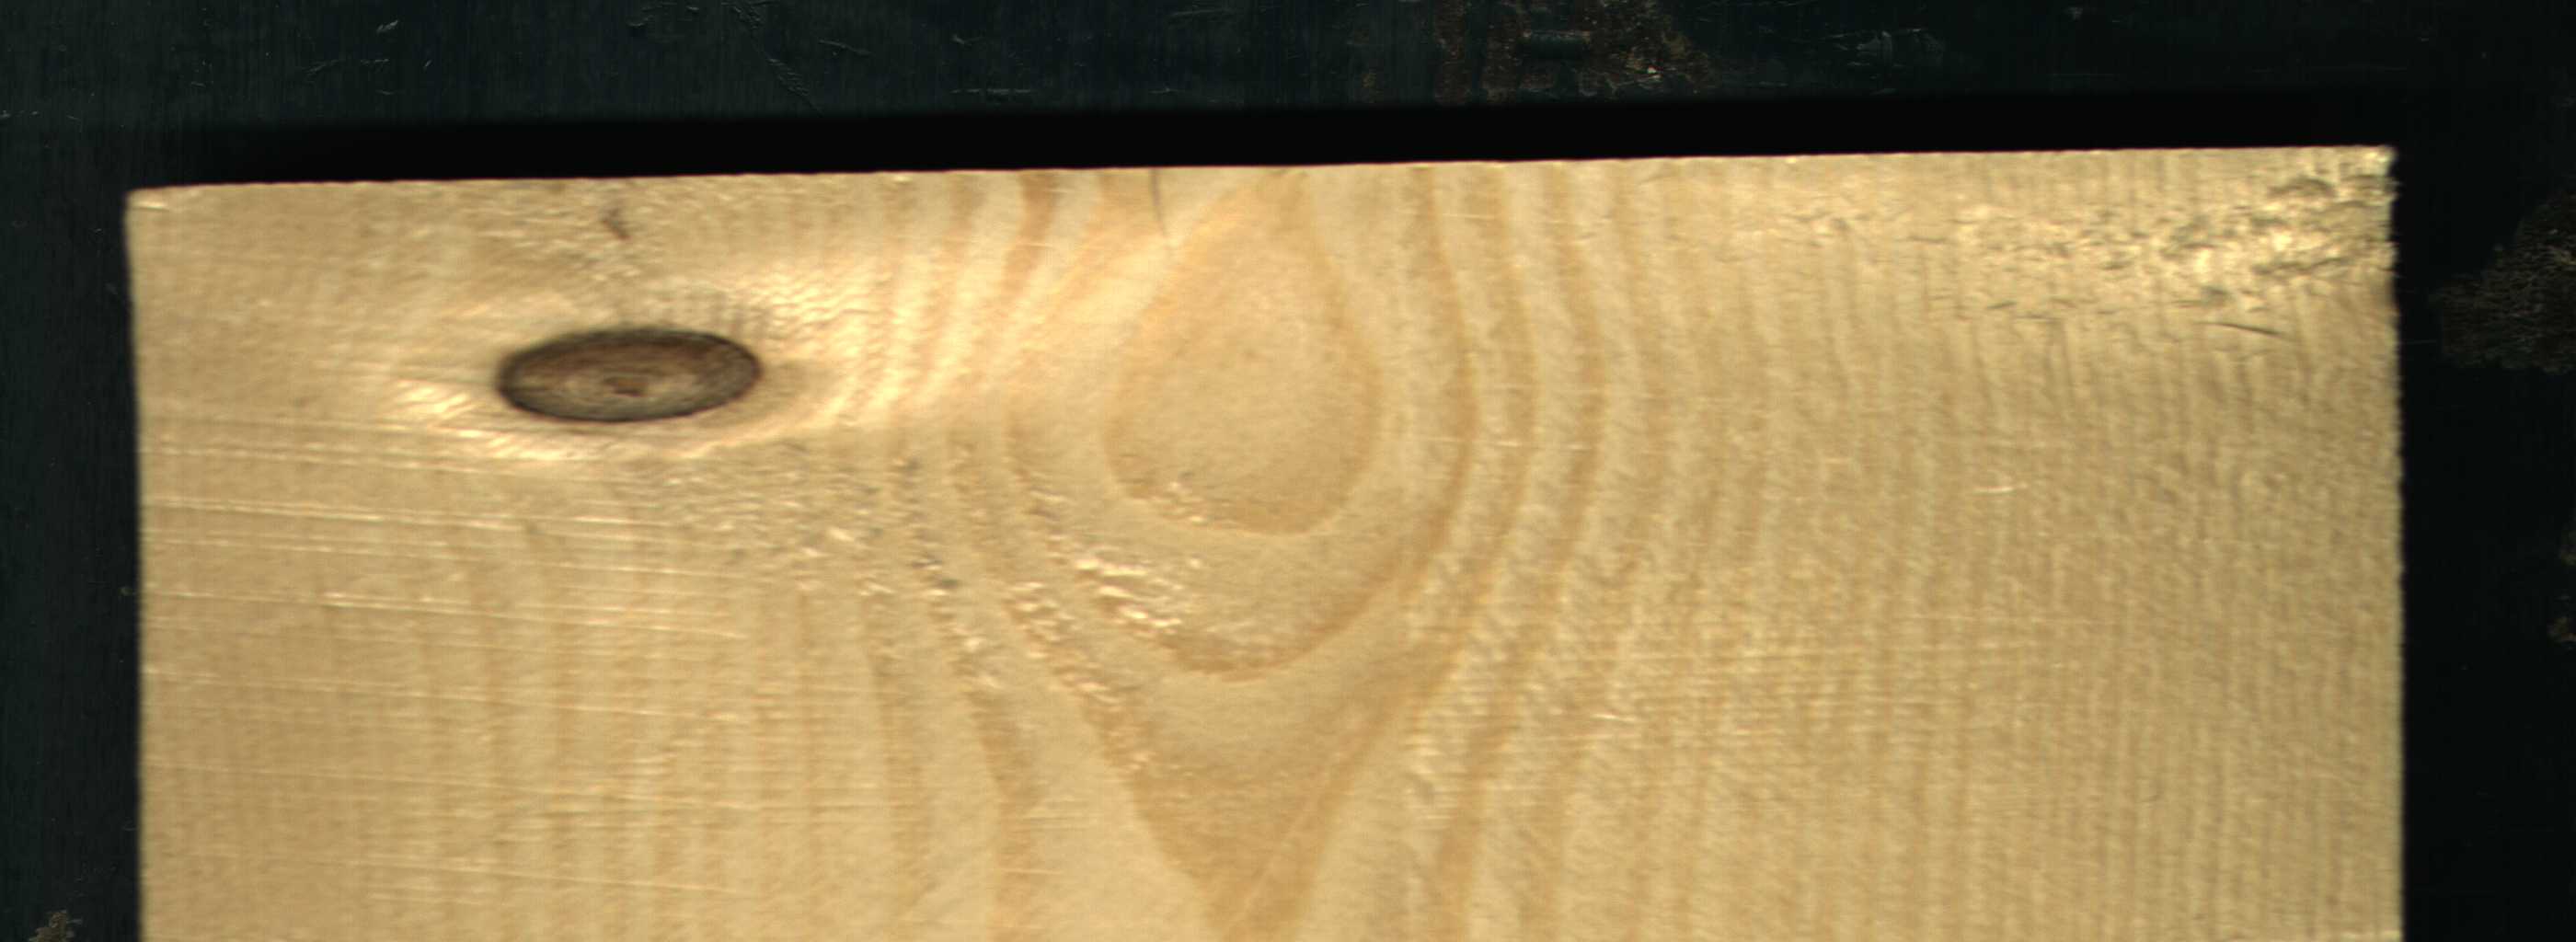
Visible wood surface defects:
Dead_Knot